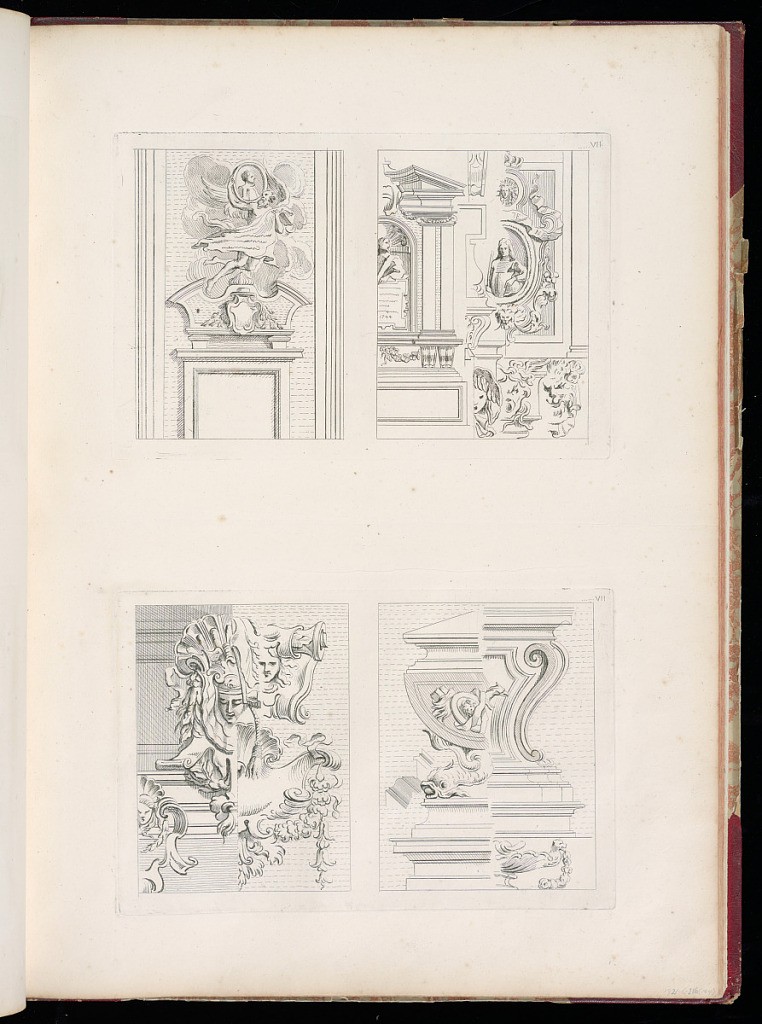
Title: Designs After Architecture Fragments
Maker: Gilles-Marie Oppenord, French, 1672–1742
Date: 1749-1761
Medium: Etching and engraving on laid paper
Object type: Bound print
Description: Page printed with two plates (each divided into two) depicting architecture fragments, including pediments, aedicules, portrait rondels, mascarons, cartouches, and tomb profiles. The plates are numbered but not signed.